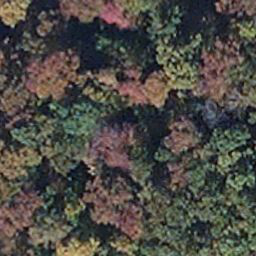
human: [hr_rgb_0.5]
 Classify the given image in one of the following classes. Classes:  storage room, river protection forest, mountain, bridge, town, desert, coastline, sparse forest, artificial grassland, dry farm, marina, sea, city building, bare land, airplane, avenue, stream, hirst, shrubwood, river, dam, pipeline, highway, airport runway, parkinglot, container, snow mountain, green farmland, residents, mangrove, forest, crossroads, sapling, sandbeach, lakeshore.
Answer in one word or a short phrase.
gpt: mangrove